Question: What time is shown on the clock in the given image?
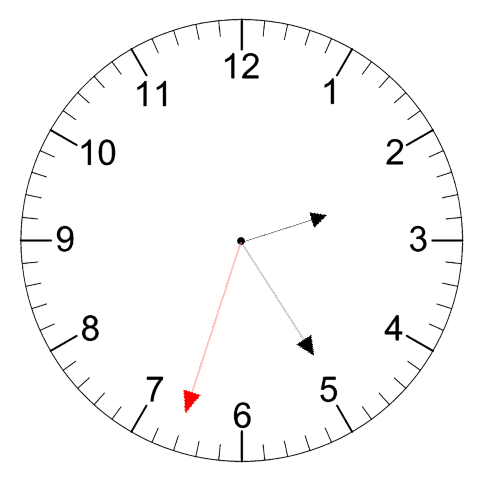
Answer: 02:24:33